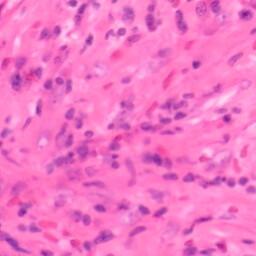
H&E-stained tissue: Colon